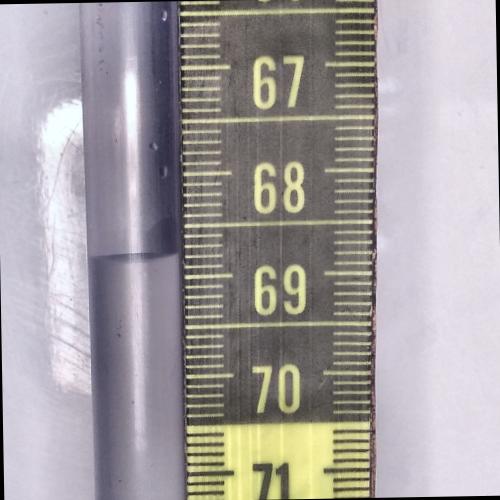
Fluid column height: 68.8 cm